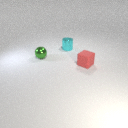
small cyan metal cylinder behind small red rubber cube